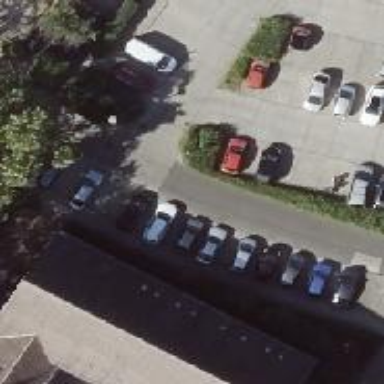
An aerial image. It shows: Street side parking area.